Question: [Delphi XE5 Up2]
I am trying to use TPopUp to inherit and create a component, following the same idea as exposed on the Flyouts demo for the CalendarFlyout. I will be not using the Calendar, but I want that space free so that I can place any other FMX component that I want.
I have made the component using the new component wizard and added some controls:
'''
unit PopupTest;
interface
uses
System.SysUtils, System.Classes, FMX.Types, FMX.Controls,
FMX.Layouts, FMX.StdCtrls;
type
TPopupTest = class(TPopup)
private
FPanel : TPanel;
FLayoutButton : TLayout;
FCloseButton : TButton;
FSaveButton : TButton;
FClientArea : TLayout;
protected
procedure OnClose(Sender: TObject);
procedure OnSave(Sender: TObject);
public
constructor Create(AOwner: TComponent); override;
destructor Destroy; override;
published
{ Published declarations }
end;
procedure Register;
implementation
procedure Register;
begin
RegisterComponents('Samples', [TPopupTest]);
end;
{ TPopupTest }
constructor TPopupTest.Create(AOwner: TComponent);
begin
inherited;
FPanel := TPanel.Create(self);
FPanel.Position.X := 0;
FPanel.Position.Y := 0;
FPanel.Margins.Left := 10;
FPanel.Margins.Right := 10;
FPanel.Margins.Top := 10;
FPanel.Margins.Bottom := 10;
FPanel.StyleLookup := 'flyoutpanel';
FPanel.Align := TAlignLayout.alClient;
FPanel.Visible := True;
FLayoutButton := TLayout.Create(FPanel);
FLayoutButton.Align := TAlignLayout.alBottom;
FLayoutButton.Height := 22;
FCloseButton := TButton.Create(FLayoutButton);
FCloseButton.Align := TAlignLayout.alLeft;
FCloseButton.StyleLookup := 'flyoutbutton';
FCloseButton.Text := 'Fechar';
FCloseButton.OnClick := OnClose;
FSaveButton := TButton.Create(FLayoutButton);
FSaveButton.Align := TAlignLayout.alLeft;
FSaveButton.StyleLookup := 'flyoutbutton';
FSaveButton.Text := 'Salvar';
FSaveButton.OnClick := OnSave;
FClientArea := TLayout.Create(FPanel);
FClientArea.Align := TAlignLayout.alClient;
Width := 100;
Height := 100;
end;
destructor TPopupTest.Destroy;
begin
FClientArea.Free;
FCloseButton.Free;
FSaveButton.Free;
FLayoutButton.Free;
FPanel.Free;
inherited;
end;
procedure TPopupTest.OnClose(Sender: TObject);
begin
end;
procedure TPopupTest.OnSave(Sender: TObject);
begin
end;
end.
'''
I have made several tests and nothing appears, just the popup itself, nothing inside. I am using the MetropoliUI style and the Styles on the component for the inner controls are based on that style.
For simplicity I have remove everything else and compiled and tested.
I am using the TPopUp for several reasons, but the main one is that my "dialog" will be inserted on the form, and I will add to it some TEdits that will be connected by LiveBinding to the same DataSet etc on the form. So no need to create another form with everything else, and preserve all the context (at least I believe this is the right thing to do)
What I am looking for:
- -
The final result would like this:

Where in the middle area is a TLayout where I could drop other controls like TEdit.
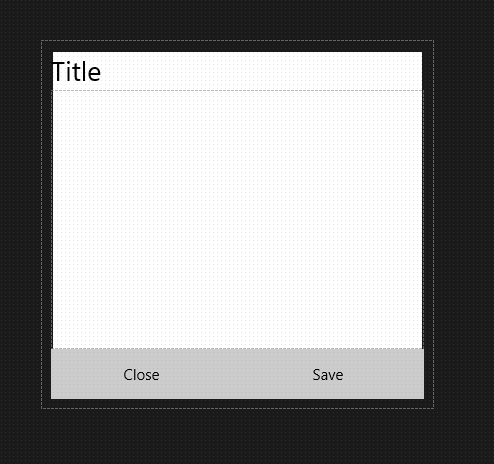
Answer: When you create the TPopupTest in your form you have to set the creator's owner to your Form, as well as the Parent.
Changing the Unit to something like this will make it appear but it's not exactly as you picture it, you will have to refine it a bit. Also my solution might not be the best but at least you will get to see something now.
'''
constructor TPopupTest.Create(AOwner: TComponent);
var
PopPanel: TPanel;
PopLayout: TLayout;
PopClose: TButton;
PopSave: TButton;
PopClientArea: TLayout;
begin
inherited;
PopPanel := TPanel.Create(Owner);
PopPanel.Position.X := 0;
PopPanel.Position.Y := 0;
PopPanel.Margins.Left := 10;
PopPanel.Margins.Right := 10;
PopPanel.Margins.Top := 10;
PopPanel.Margins.Bottom := 10;
PopPanel.StyleLookup := 'flyoutpanel';
PopPanel.Parent := Owner as TFmxObject;
PopPanel.Align := TAlignLayout.alClient;
PopPanel.Visible := True;
PopLayout := TLayout.Create(Owner);
PopLayout.Parent := PopPanel;
PopLayout.Align := TAlignLayout.alBottom;
PopLayout.Height := 22;
PopClose := TButton.Create(Owner);
PopClose.Parent := PopLayout;
PopClose.Align := TAlignLayout.alLeft;
PopClose.StyleLookup := 'flyoutbutton';
PopClose.Text := 'Fechar';
PopClose.OnClick := OnClose;
PopSave := TButton.Create(Owner);
PopSave.Parent := PopLayout;
PopSave.Align := TAlignLayout.alLeft;
PopSave.StyleLookup := 'flyoutbutton';
PopSave.Text := 'Salvar';
PopSave.OnClick := OnSave;
PopClientArea := TLayout.Create(Owner);
PopClientArea.Parent := PopPanel;
PopClientArea.Align := TAlignLayout.alClient;
FPanel:= PopPanel;
FLayoutButton:= PopLayout;
FSaveButton:= PopSave;
FCloseButton:= PopClose;
FClientArea:= PopClientArea;
Width := 100;
Height := 100;
end;
'''